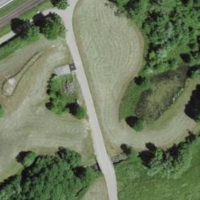
EUNIS habitat code: 52
Species observed at this site:
Prunus padus